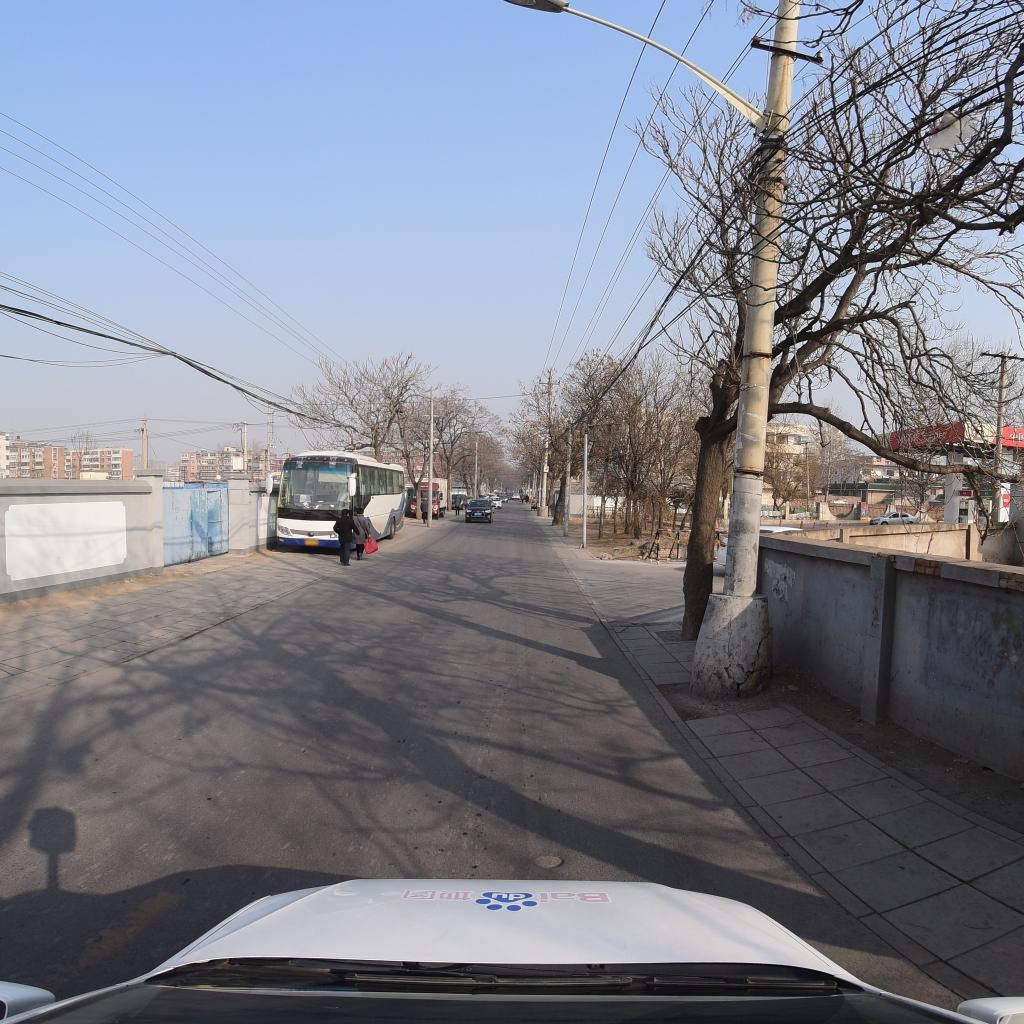
Region: Fengtai
Road damage annotations: pothole